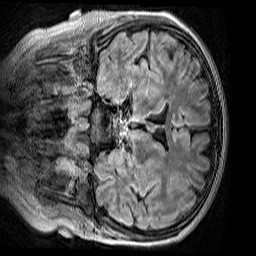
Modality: FLAIR
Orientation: coronal
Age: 11
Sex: male
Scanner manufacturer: siemens
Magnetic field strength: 3 T
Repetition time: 5 s
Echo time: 0.388 s